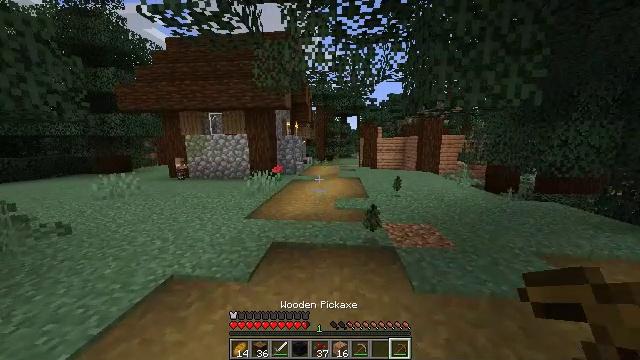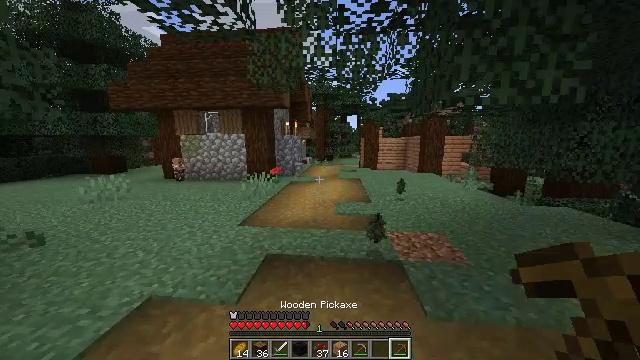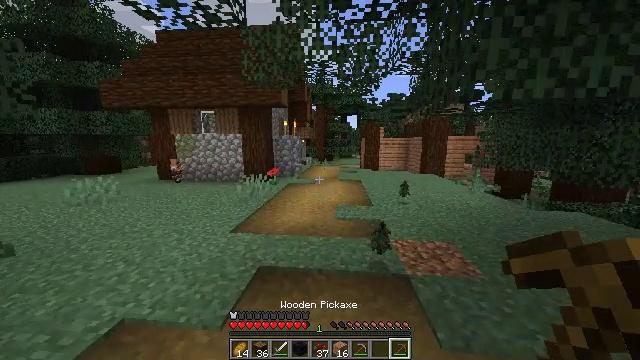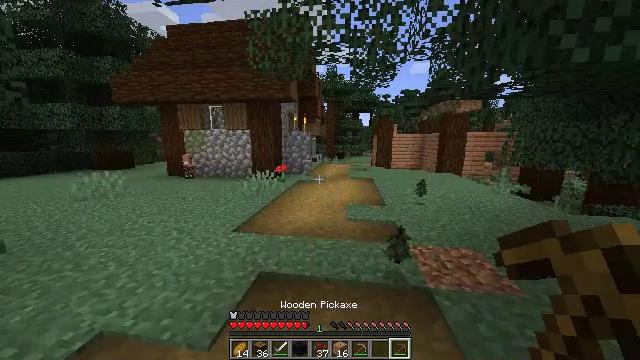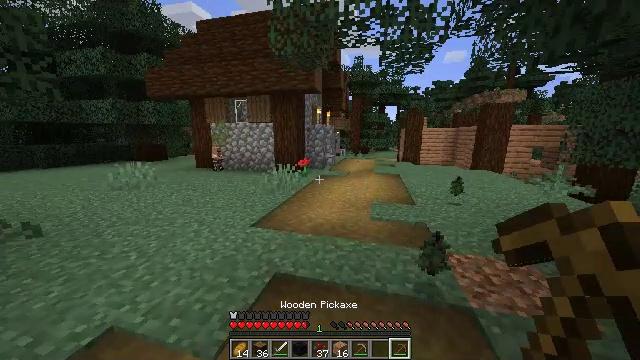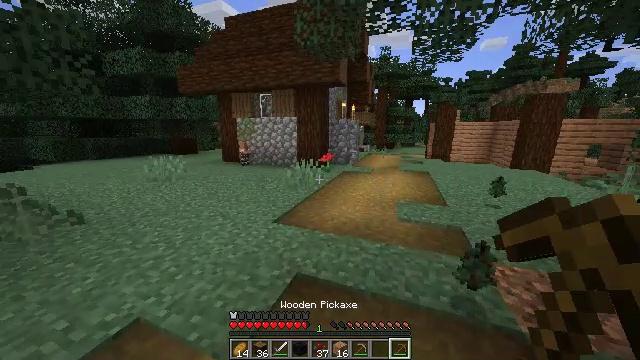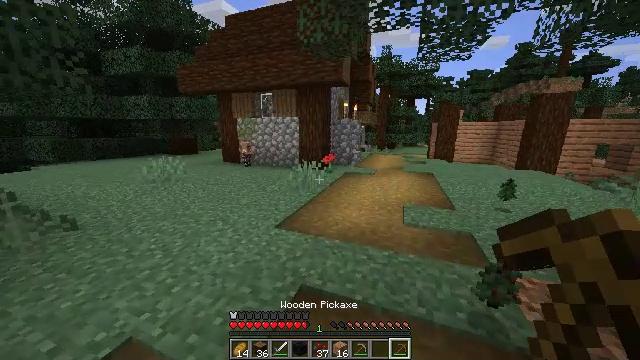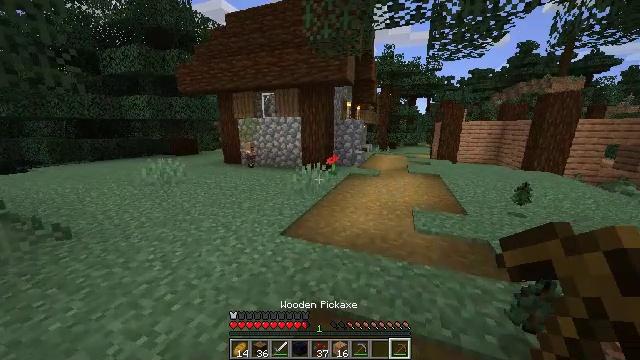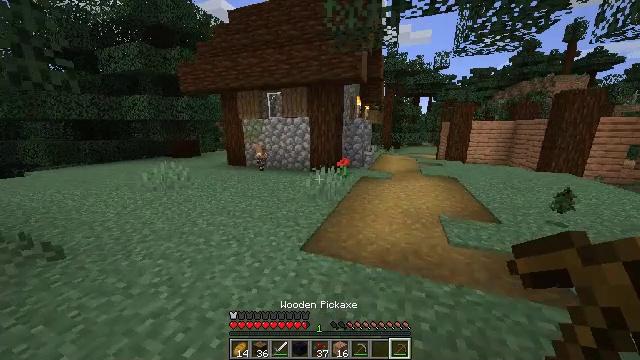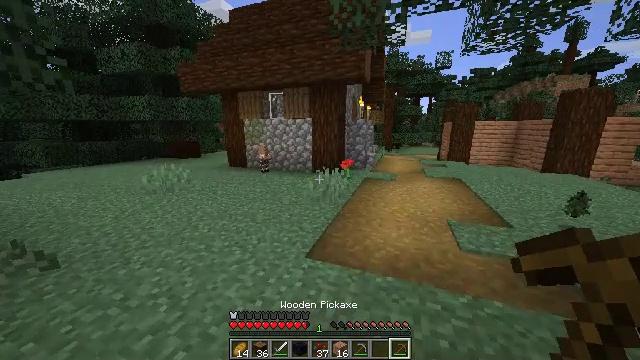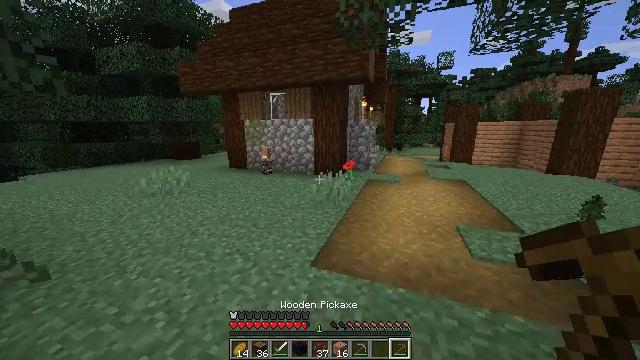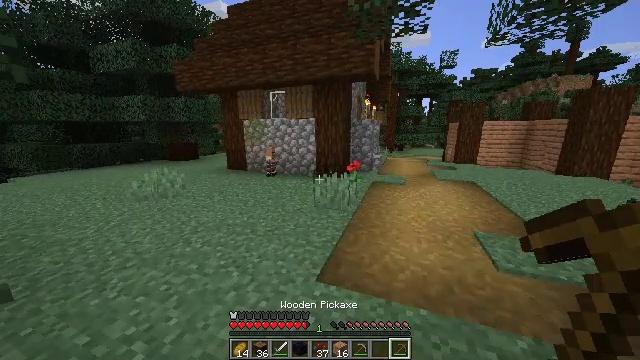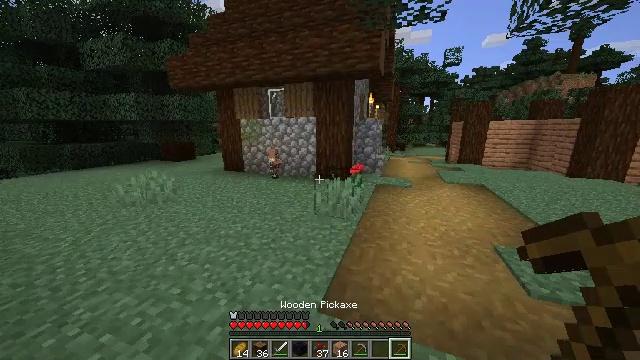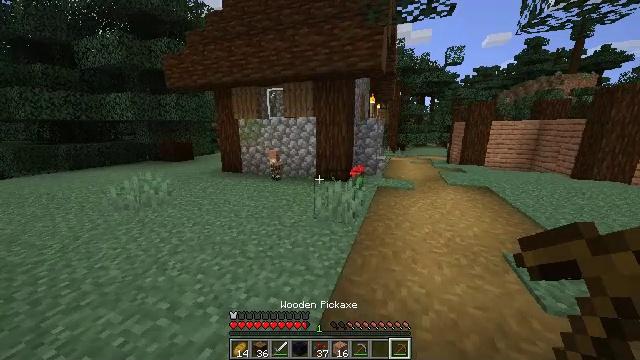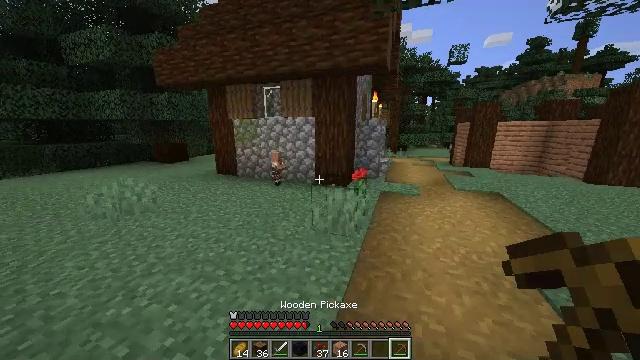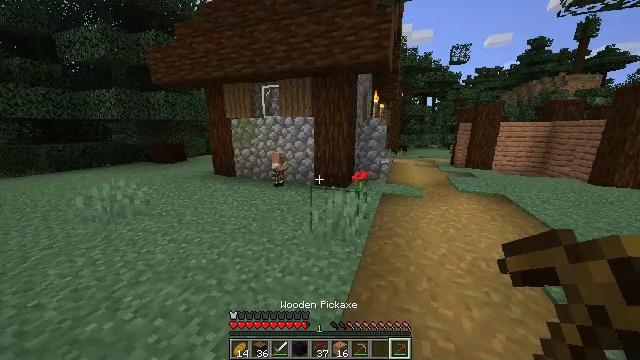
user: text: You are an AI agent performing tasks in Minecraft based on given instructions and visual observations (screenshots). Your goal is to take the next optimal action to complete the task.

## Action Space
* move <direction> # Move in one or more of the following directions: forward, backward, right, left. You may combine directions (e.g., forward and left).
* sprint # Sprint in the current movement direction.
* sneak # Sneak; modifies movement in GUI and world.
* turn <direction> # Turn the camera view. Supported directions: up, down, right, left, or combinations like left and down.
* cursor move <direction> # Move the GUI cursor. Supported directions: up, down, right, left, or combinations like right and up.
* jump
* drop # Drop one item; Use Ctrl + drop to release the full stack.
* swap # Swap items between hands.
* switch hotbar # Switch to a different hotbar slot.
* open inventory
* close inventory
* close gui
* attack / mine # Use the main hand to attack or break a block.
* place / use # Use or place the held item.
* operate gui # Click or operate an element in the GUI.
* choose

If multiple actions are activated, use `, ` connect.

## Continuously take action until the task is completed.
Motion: motion action
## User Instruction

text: Gather materials such as cobblestone.
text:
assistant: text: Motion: move forward
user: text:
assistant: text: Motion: move forward
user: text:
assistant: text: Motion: move forward, turn left
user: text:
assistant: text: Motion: move forward, turn left and down
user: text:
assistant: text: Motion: move forward and move left, turn left and down
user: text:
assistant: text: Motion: move forward and move left
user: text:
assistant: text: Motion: move forward and move left
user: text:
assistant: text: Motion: move forward and move left
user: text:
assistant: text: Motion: move forward
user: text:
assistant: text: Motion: move forward
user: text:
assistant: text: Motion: move forward
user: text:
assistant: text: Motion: move forward
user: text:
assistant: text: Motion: move forward
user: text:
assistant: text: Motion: move forward
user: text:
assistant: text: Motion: move forward
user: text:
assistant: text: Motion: move forward
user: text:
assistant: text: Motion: move forward
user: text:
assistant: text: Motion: move forward
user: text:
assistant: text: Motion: move forward
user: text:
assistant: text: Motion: move forward and move left
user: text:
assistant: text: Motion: move forward and move left
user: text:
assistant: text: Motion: move forward and move left
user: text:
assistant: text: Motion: move forward and move left
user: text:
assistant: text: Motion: move forward and move left, turn right
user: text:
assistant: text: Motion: move forward and move left, turn right
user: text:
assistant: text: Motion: move forward and move left, turn right and up
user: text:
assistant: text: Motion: move forward and move left, turn right
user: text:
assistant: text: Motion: move forward, turn right
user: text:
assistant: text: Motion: turn right
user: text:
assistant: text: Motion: attack / mine